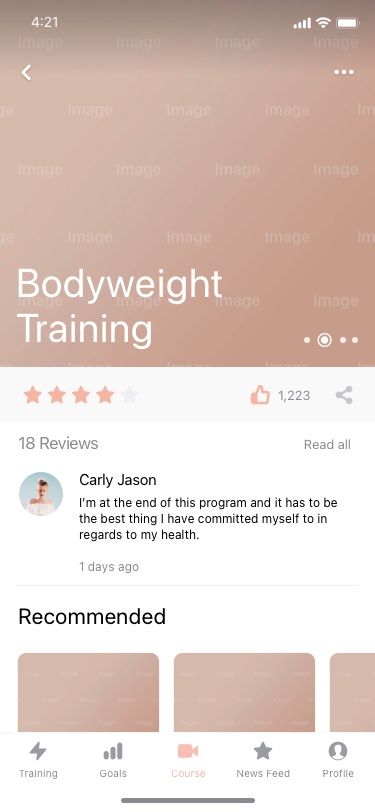
Text in this UI design:
Recommended
I’m at the end of this program and it has to be the best thing I have committed myself to in regards to my health.
1 days ago
Carly Jason
18 Reviews
Read all
1,223
Bodyweight Training